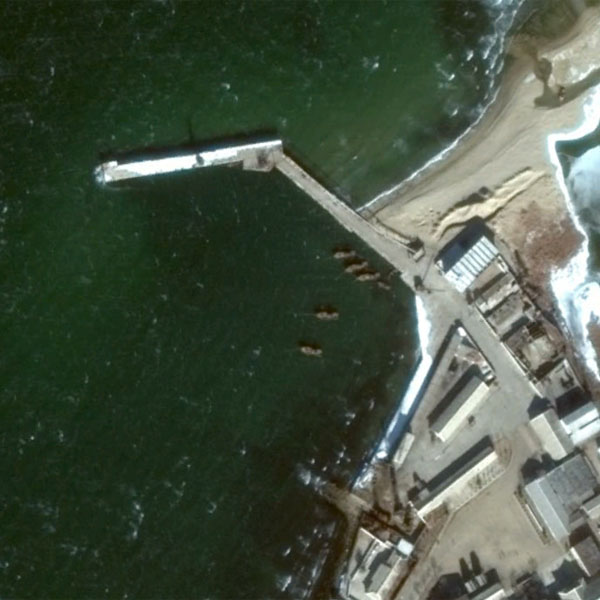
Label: Port